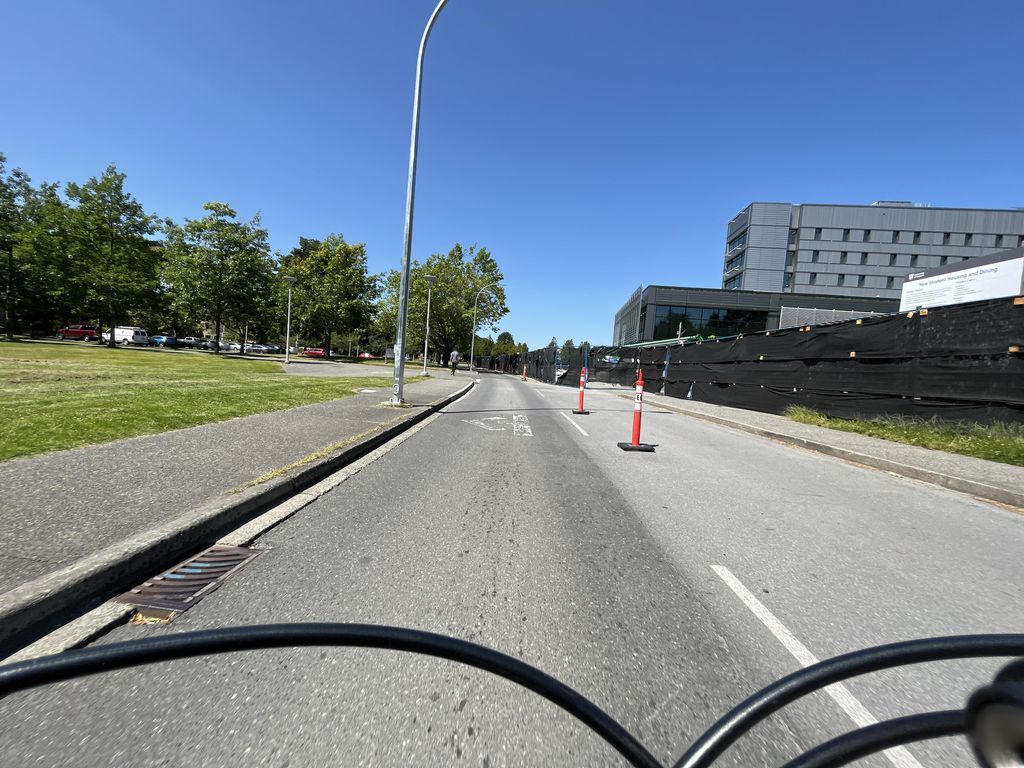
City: victoria